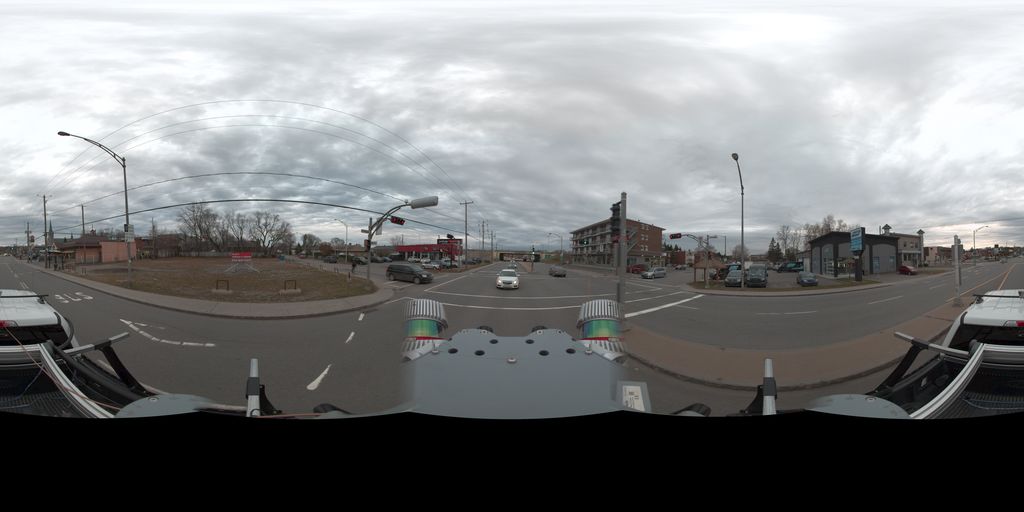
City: quebec_city